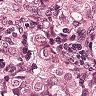
Metastatic tissue present: yes